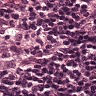
Metastatic tissue present: no